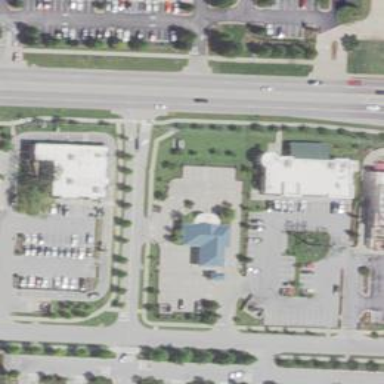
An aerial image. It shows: Commercial area.